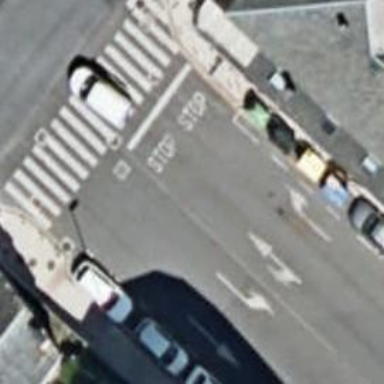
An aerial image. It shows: Stop road.